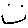
Label: smiley face